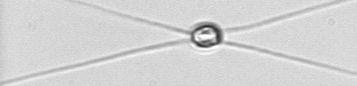
Label: Chaetoceros_danicus